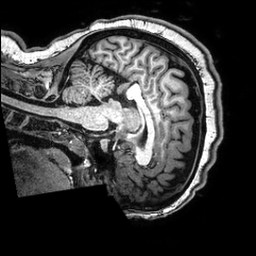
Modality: T1w
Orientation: sagittal
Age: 25
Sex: female
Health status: healthy